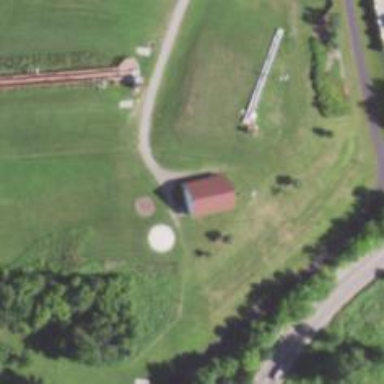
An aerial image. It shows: Disc golf basket.